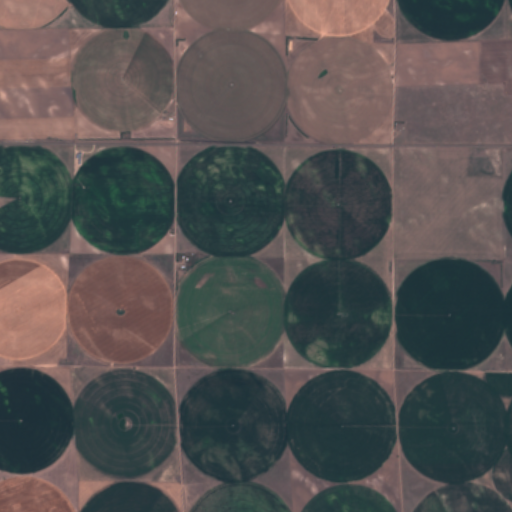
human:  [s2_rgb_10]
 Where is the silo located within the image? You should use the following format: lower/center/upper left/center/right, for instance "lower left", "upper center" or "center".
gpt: The silo is located in the upper left of the image.
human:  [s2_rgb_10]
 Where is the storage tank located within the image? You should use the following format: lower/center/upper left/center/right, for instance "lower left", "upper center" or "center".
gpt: The storage tank is located in the upper left of the image.
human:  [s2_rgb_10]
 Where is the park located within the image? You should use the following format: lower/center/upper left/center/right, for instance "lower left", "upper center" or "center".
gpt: There is no park in the image.